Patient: sex M, age 47
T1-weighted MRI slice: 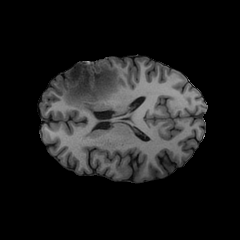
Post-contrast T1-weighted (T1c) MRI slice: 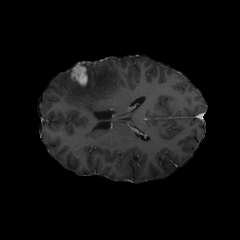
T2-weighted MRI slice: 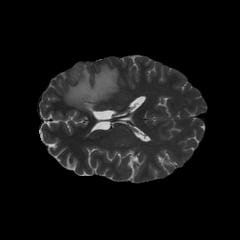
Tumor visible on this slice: yes
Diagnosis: Glioblastoma, IDH-wildtype
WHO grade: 4